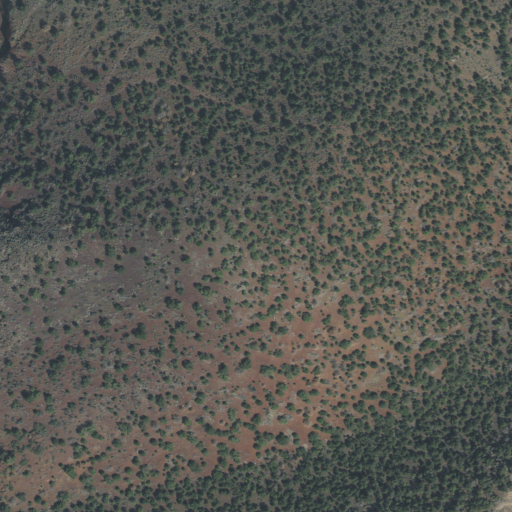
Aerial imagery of mountain in Utah named Cinder Hill containing evergreen forest, shrub, and grassland